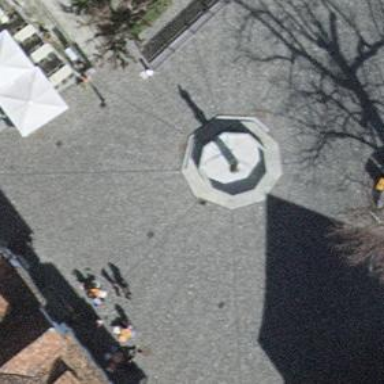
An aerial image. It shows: Fountain.